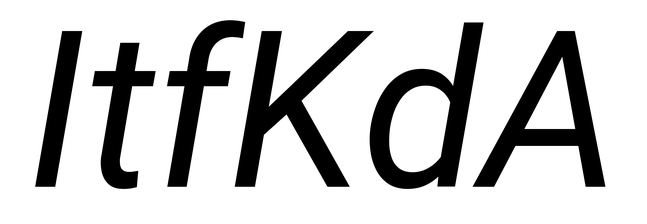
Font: Roboto-Italic_Italic